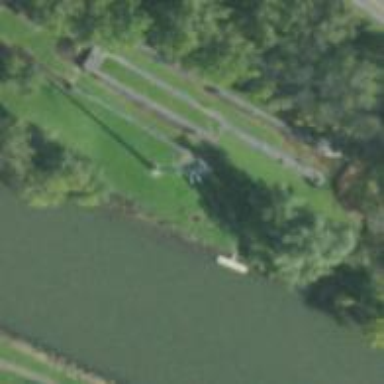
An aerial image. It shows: Lock gate along waterway.